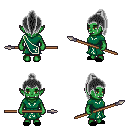
a pixel art fantasy rpg character, female body template, orc, green skin, sash dress, red pants, gray long topknot hairstyle, black slippers, spear, four views (front, back, left, right), 2x2 character sprite sheet, small pixel art, hard edges, no anti-aliasing